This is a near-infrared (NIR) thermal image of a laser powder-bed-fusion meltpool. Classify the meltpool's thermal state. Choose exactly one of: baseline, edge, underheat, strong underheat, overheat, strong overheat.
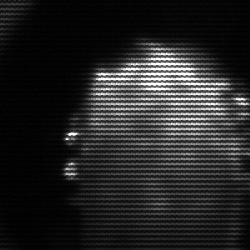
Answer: baseline